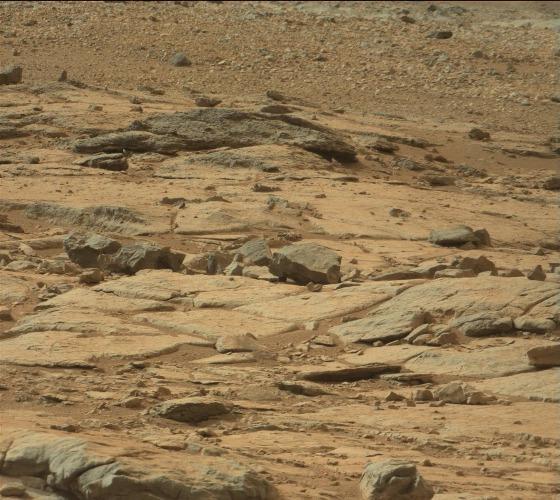
Terrain classes present: Bedrock, Gravel / Sand / Soil, Rock, Shadow